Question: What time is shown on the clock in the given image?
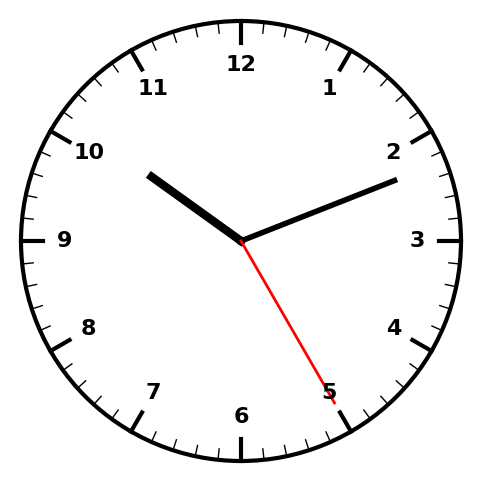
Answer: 10:11:25